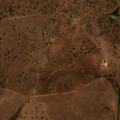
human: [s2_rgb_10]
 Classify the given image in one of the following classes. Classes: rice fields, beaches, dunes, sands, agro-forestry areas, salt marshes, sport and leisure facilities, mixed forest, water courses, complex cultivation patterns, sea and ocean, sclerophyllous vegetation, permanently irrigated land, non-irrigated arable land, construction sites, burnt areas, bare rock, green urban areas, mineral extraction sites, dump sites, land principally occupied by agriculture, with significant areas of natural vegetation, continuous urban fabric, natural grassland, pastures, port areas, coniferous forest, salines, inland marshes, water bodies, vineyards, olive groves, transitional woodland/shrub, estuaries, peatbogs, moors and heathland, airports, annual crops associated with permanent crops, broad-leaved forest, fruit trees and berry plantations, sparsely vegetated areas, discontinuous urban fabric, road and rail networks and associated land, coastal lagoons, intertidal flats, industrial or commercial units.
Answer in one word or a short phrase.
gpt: olive groves, pastures, agro-forestry areas